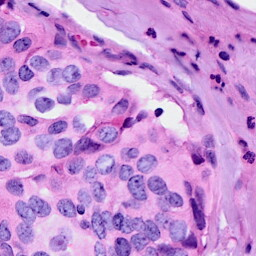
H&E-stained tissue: Breast